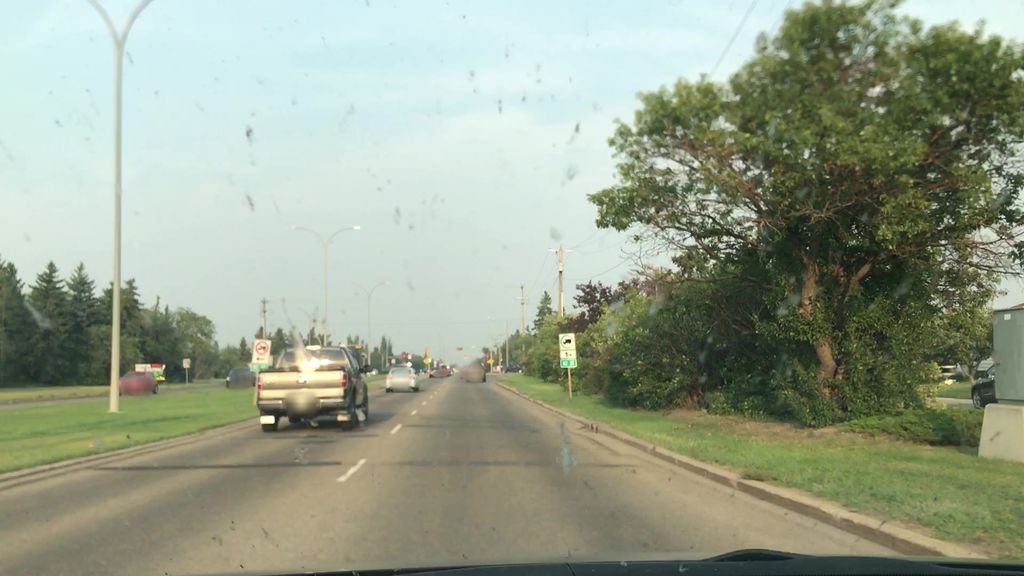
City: edmonton